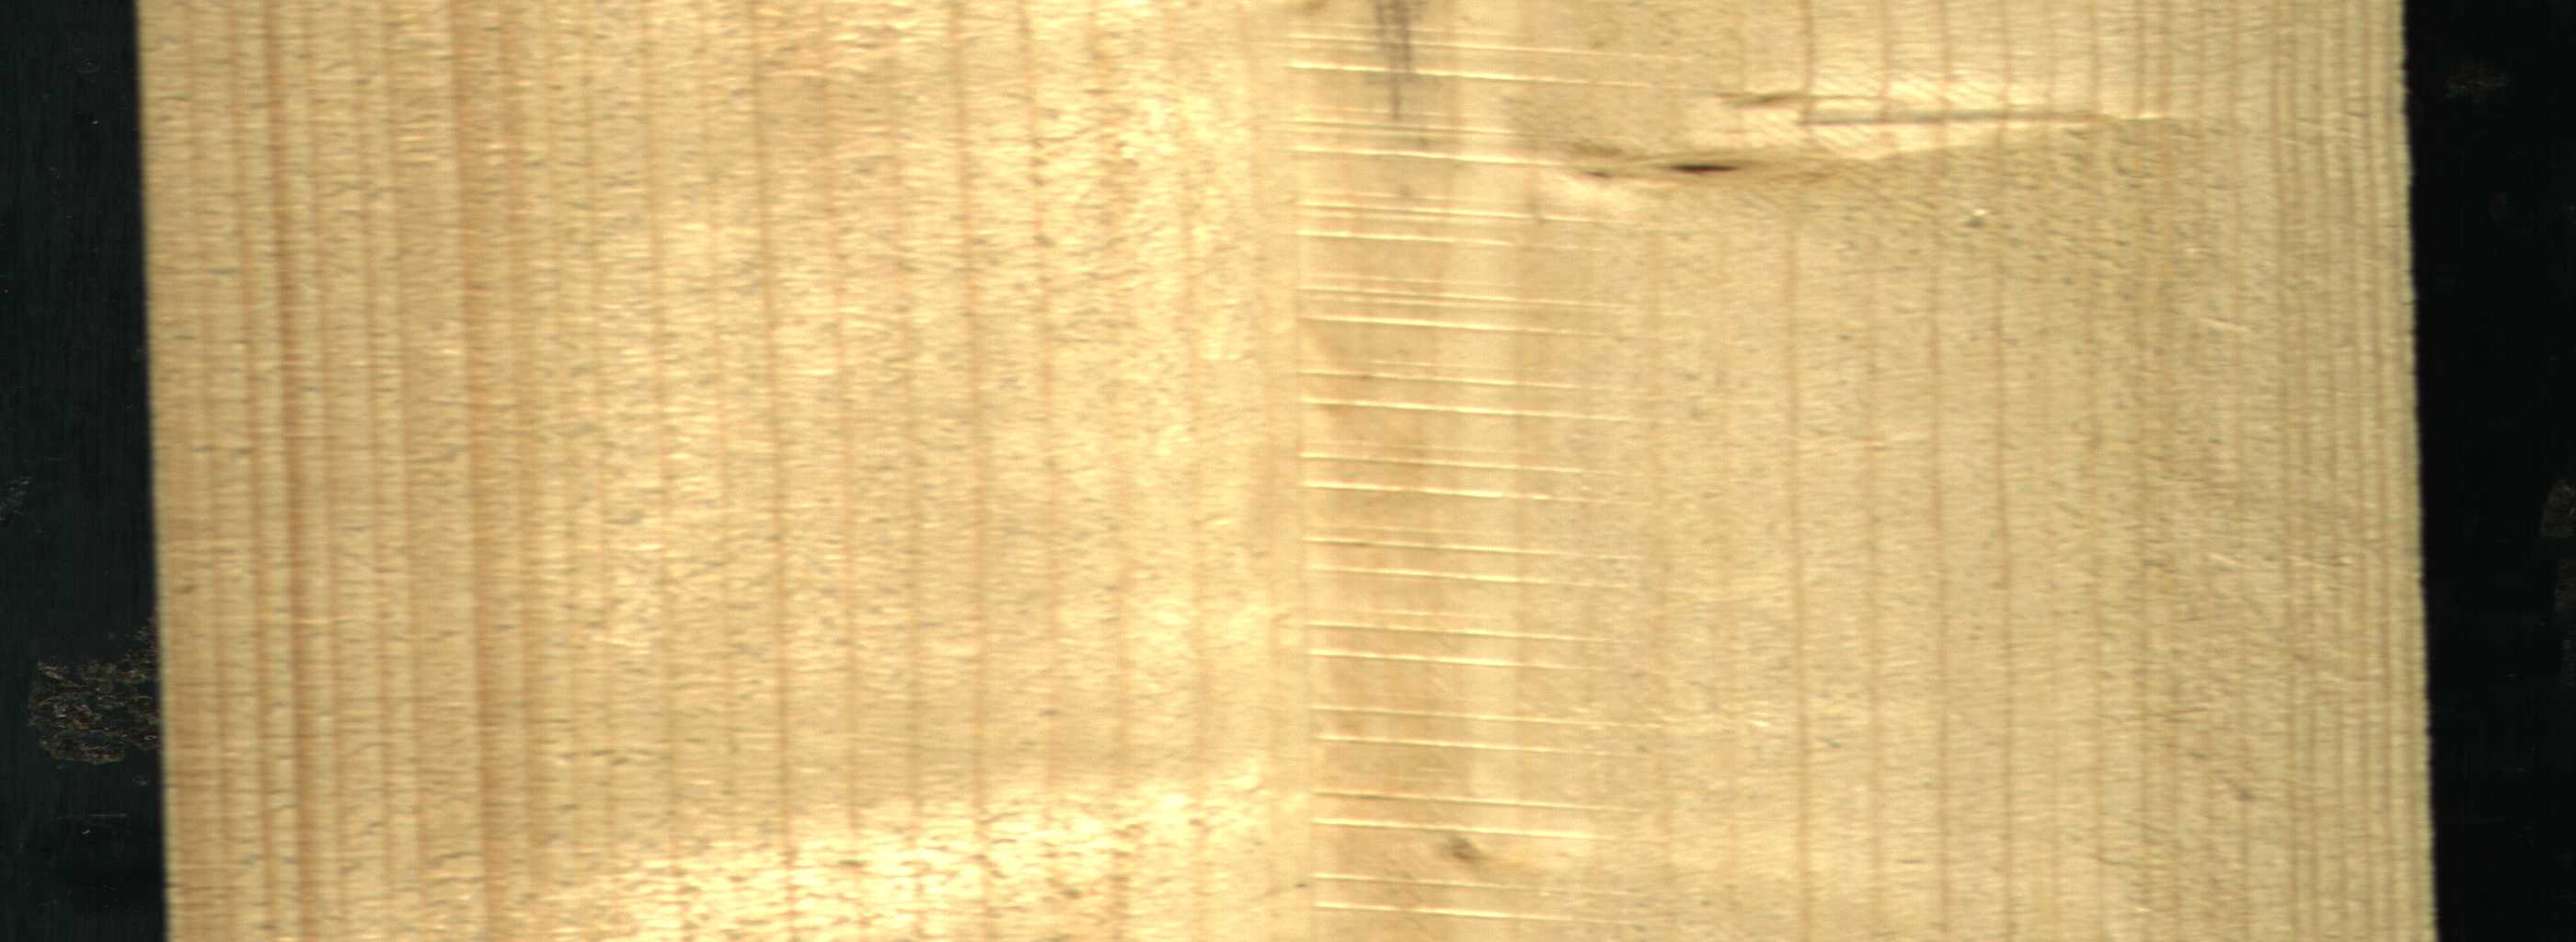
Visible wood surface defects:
Live_Knot